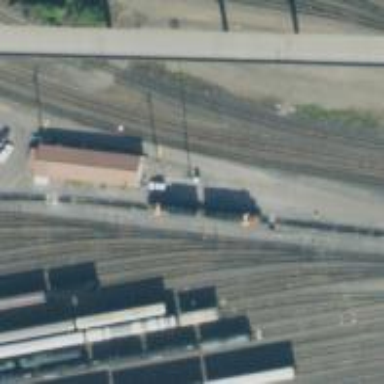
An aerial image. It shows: Railway yard in service.